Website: bh-photo
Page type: gifting
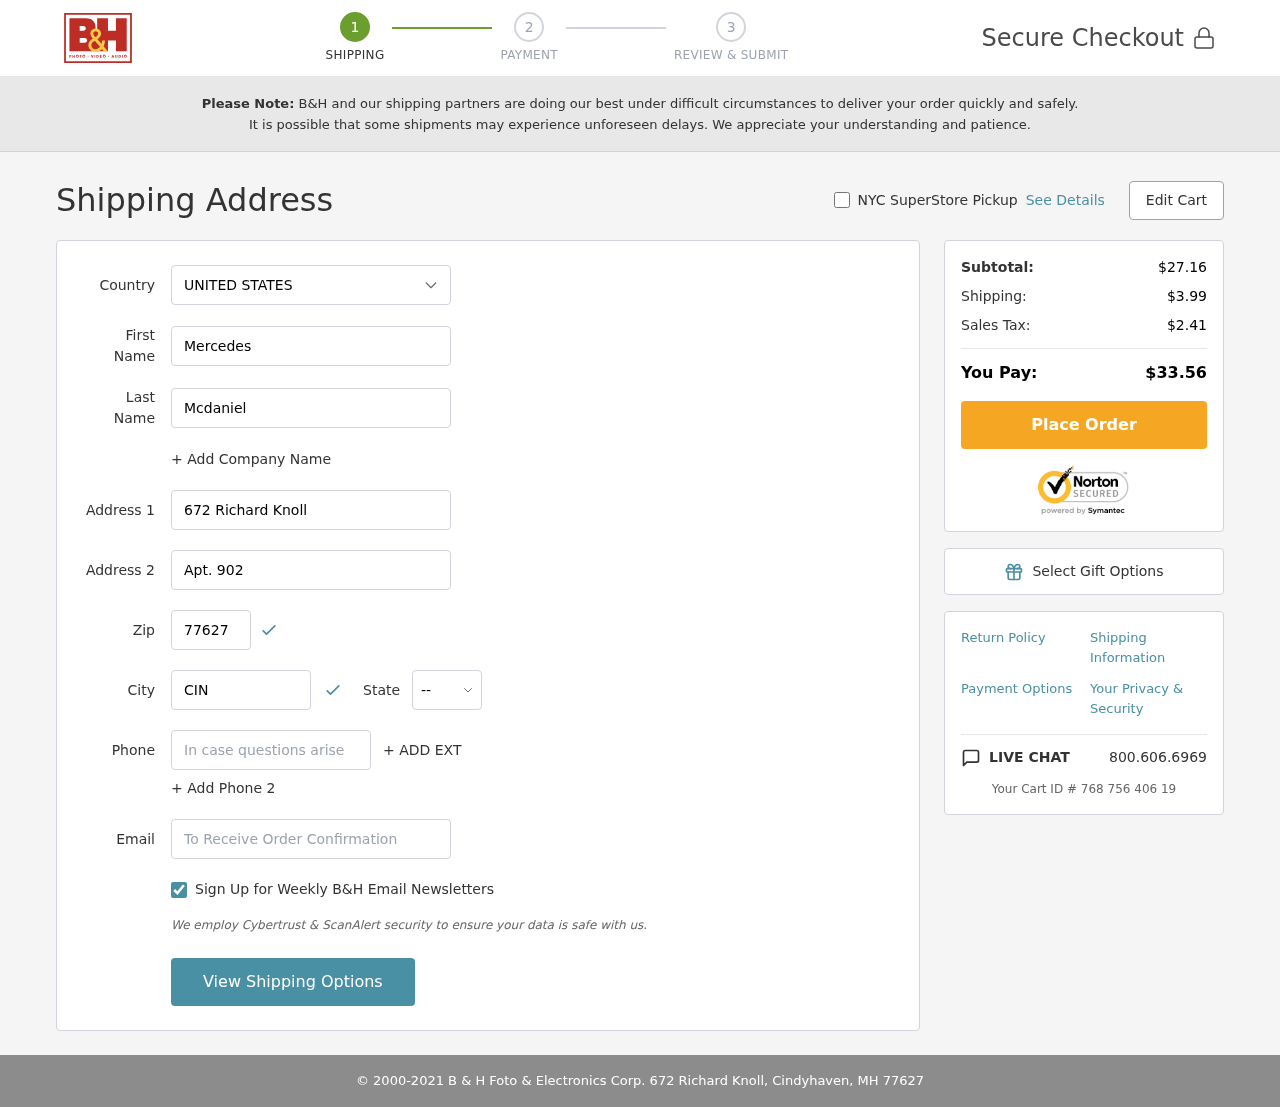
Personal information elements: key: PII_CITY
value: Cindyhaven
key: PII_COUNTRY
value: United States
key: PII_EMAIL
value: mercedes.mcdaniel@yahoo.com
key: PII_FIRSTNAME
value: Mercedes
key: PII_LASTNAME
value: Mcdaniel
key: PII_PHONE
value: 3817565170
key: PII_POSTCODE
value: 77627
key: PII_STATE_ABBR
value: MH
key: PII_STREET
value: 672 Richard Knoll
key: PII_STREET2
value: Apt. 902
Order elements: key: ORDER_SUBTOTAL
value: $27.16
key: ORDER_SHIPPING_COST
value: $3.99
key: ORDER_TAX
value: $2.41
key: ORDER_TOTAL
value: $33.56
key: ORDER_ID
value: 768 756 406 19